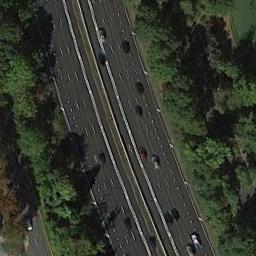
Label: freeway